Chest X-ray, AP view. Patient: 21 years old, sex M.
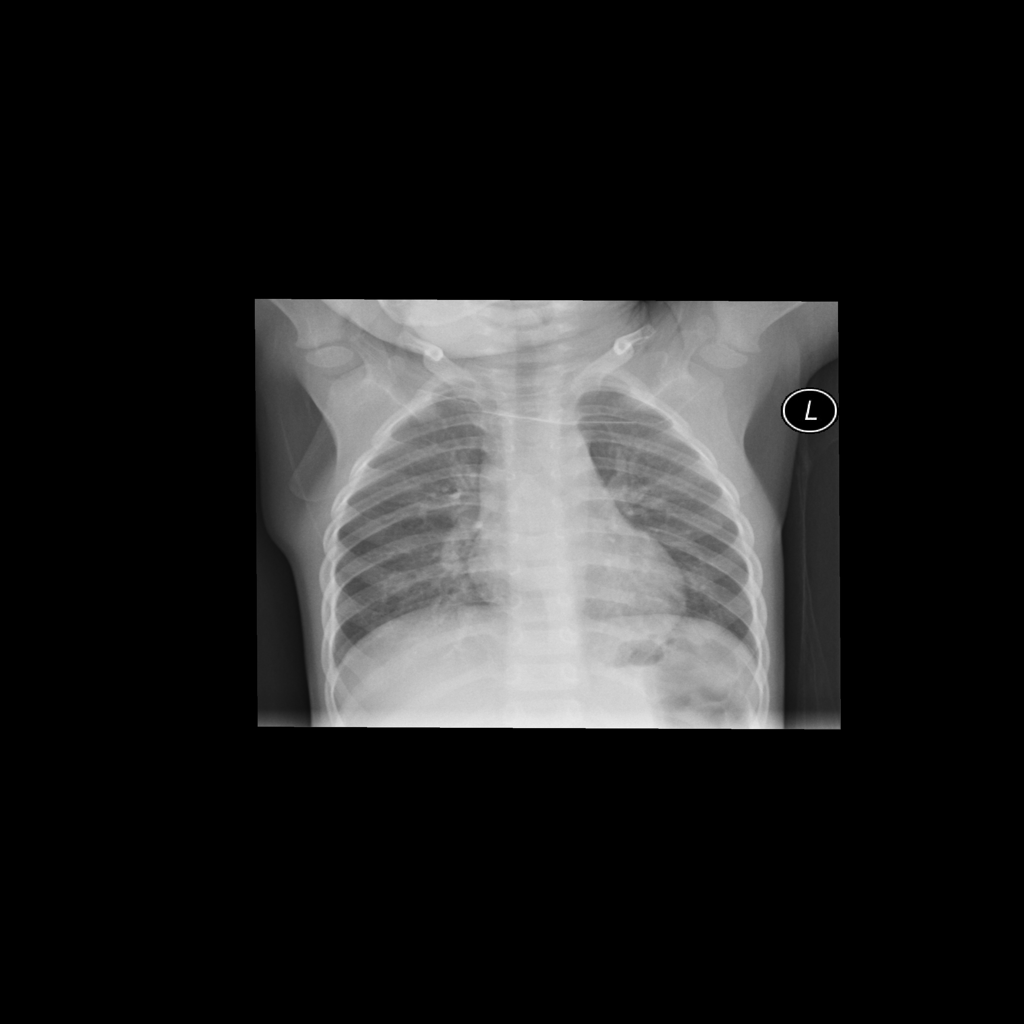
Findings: Infiltration